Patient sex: M
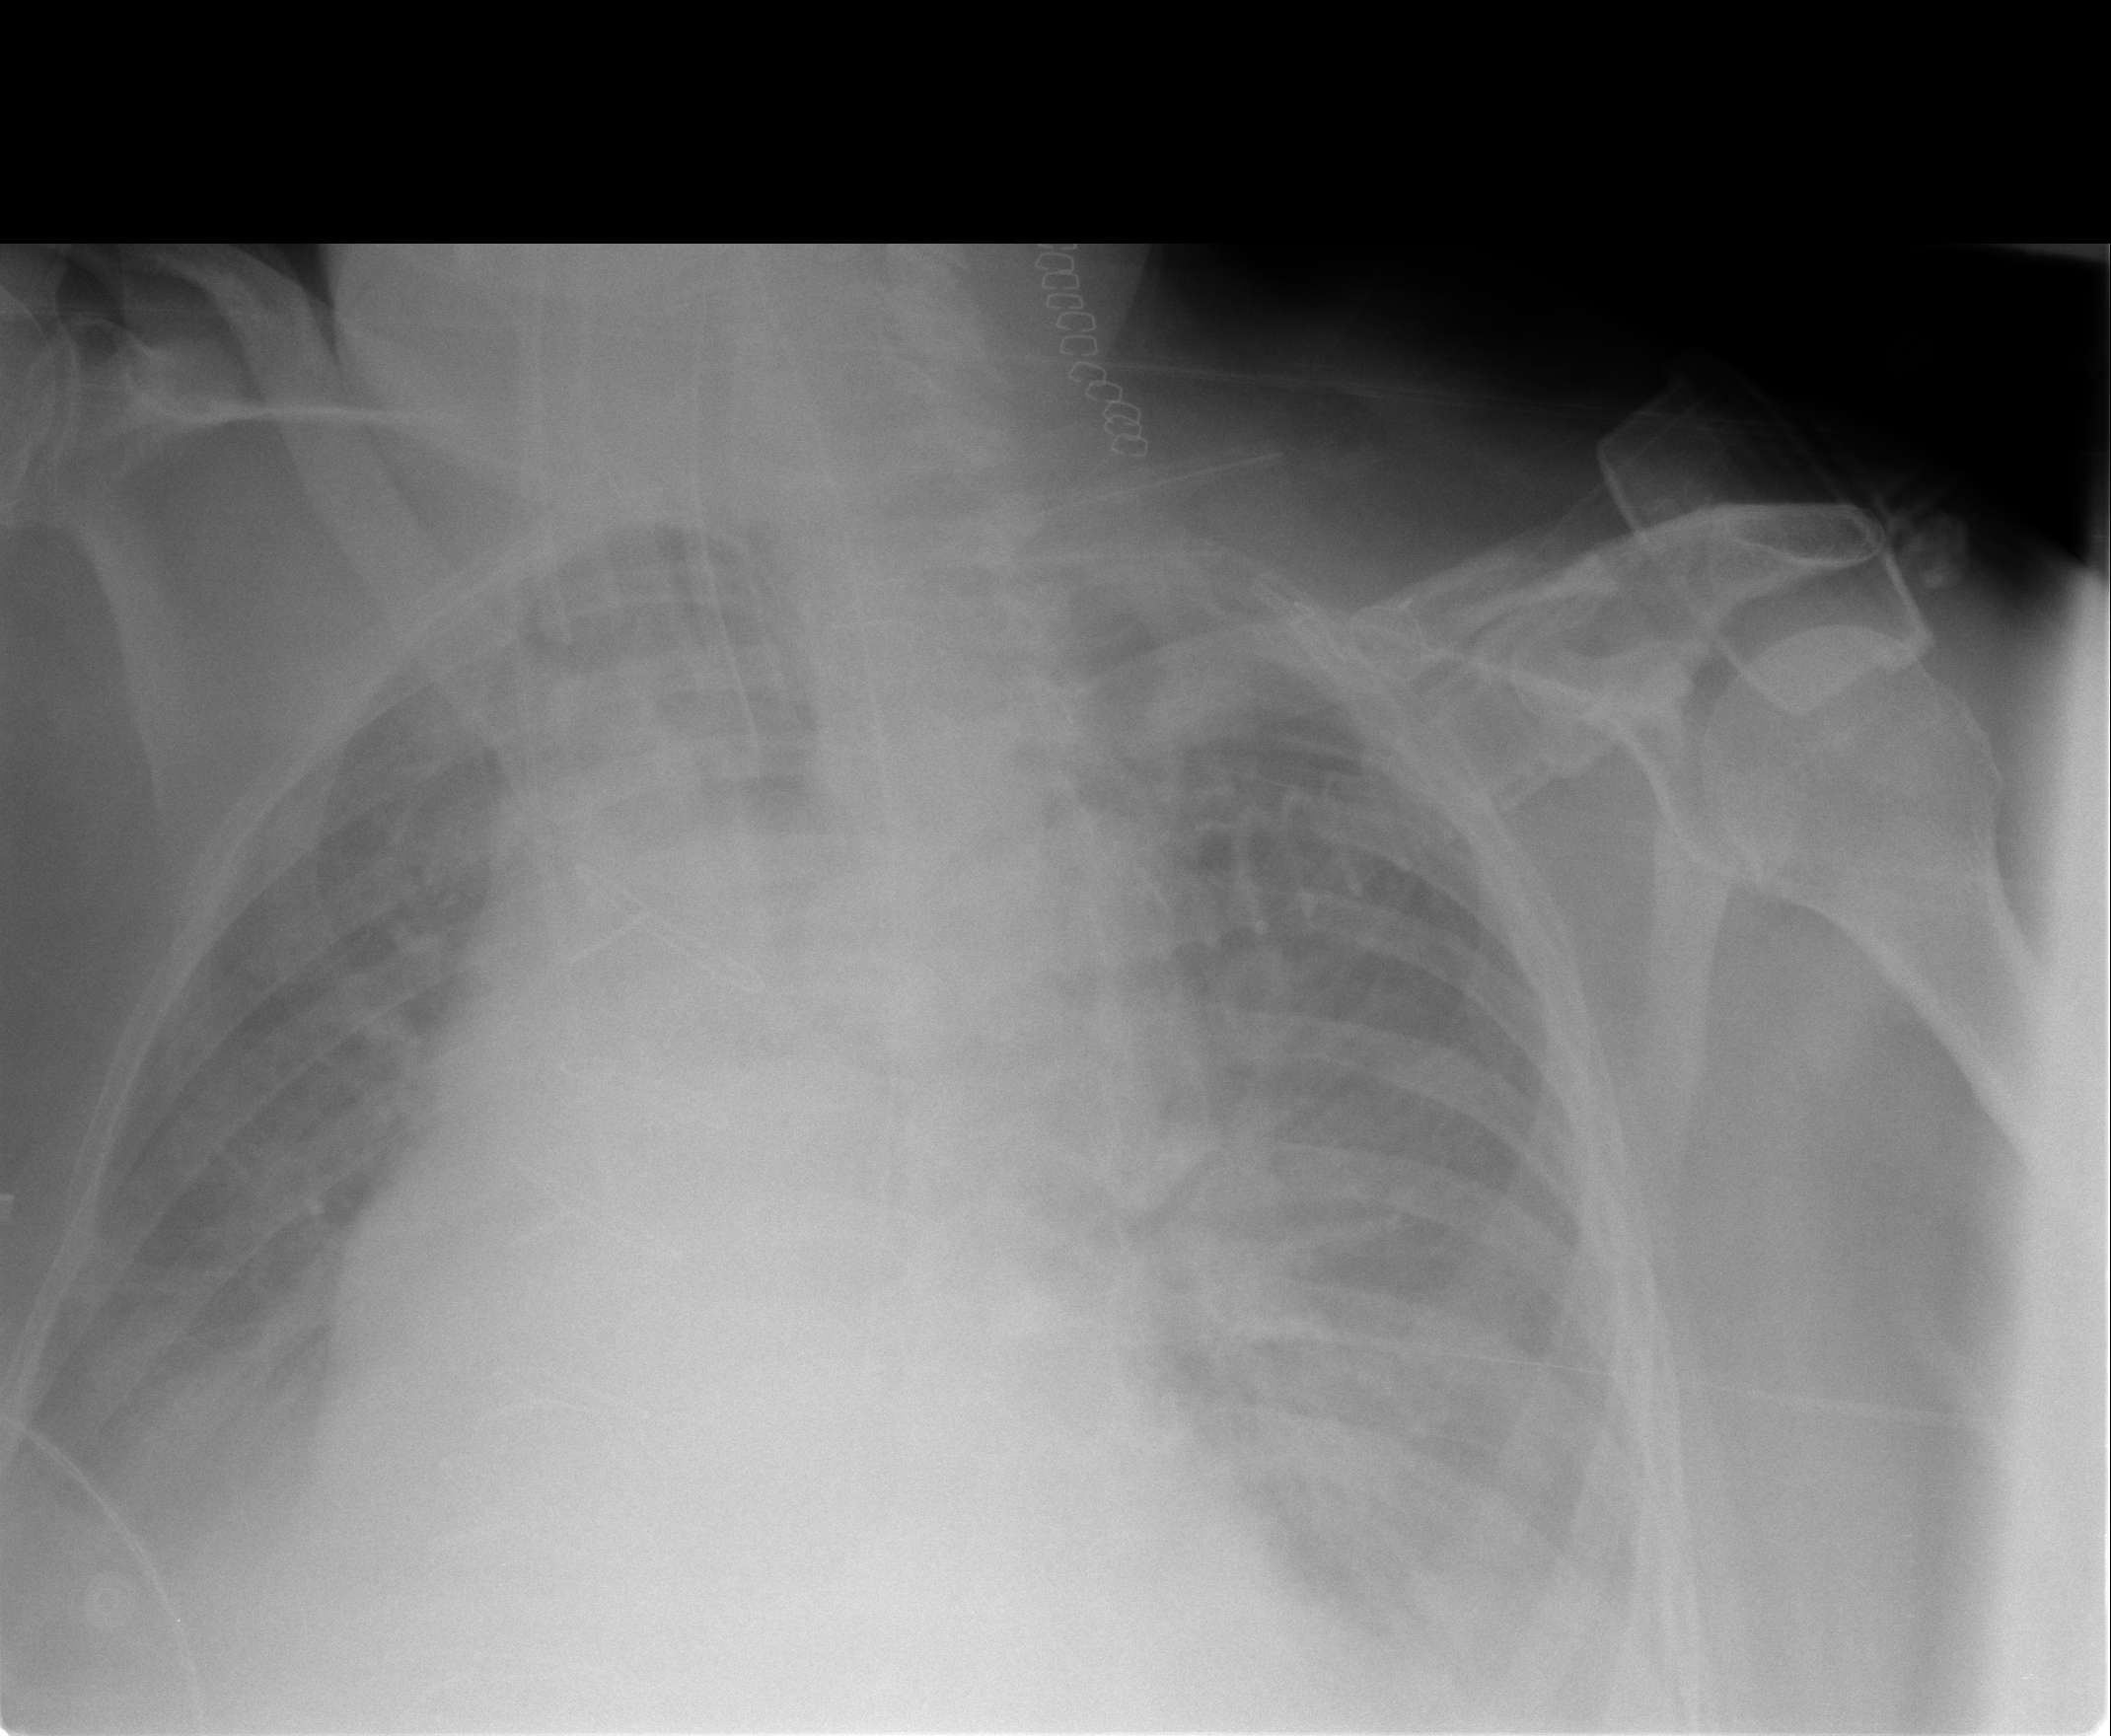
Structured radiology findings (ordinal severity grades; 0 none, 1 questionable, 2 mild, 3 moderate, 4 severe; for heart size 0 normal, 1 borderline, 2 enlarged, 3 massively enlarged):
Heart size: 2
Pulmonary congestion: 2
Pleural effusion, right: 2
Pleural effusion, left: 3
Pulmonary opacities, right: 1
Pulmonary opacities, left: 1
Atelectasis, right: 2
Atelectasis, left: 2